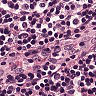
Metastatic tissue present: no